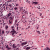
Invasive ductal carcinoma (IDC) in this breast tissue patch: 0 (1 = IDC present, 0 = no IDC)